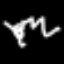
Label: squiggle